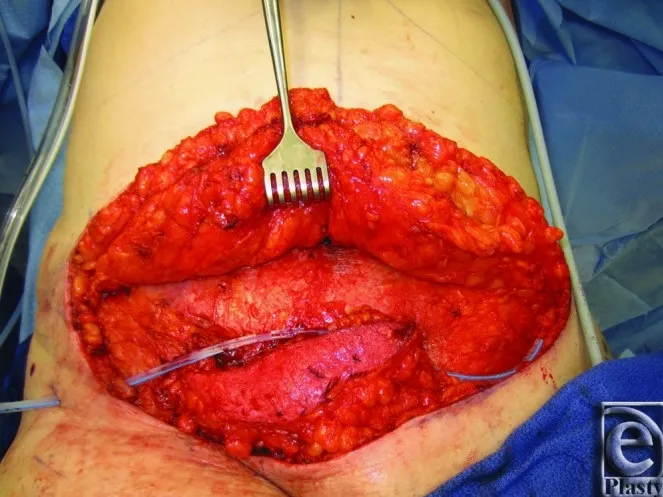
Patient 1 SIEA flap transposition. The figure demonstrates the intraoperative transposition of the left SIEA flap. SIEA indicates superficial inferior epigastric artery.
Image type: medical_photograph (other_medical_photograph)